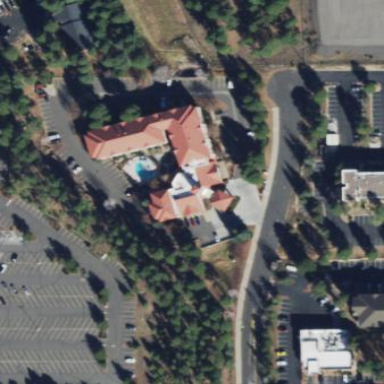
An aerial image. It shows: Hotel building suitable for tourism.